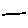
Label: line